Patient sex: M
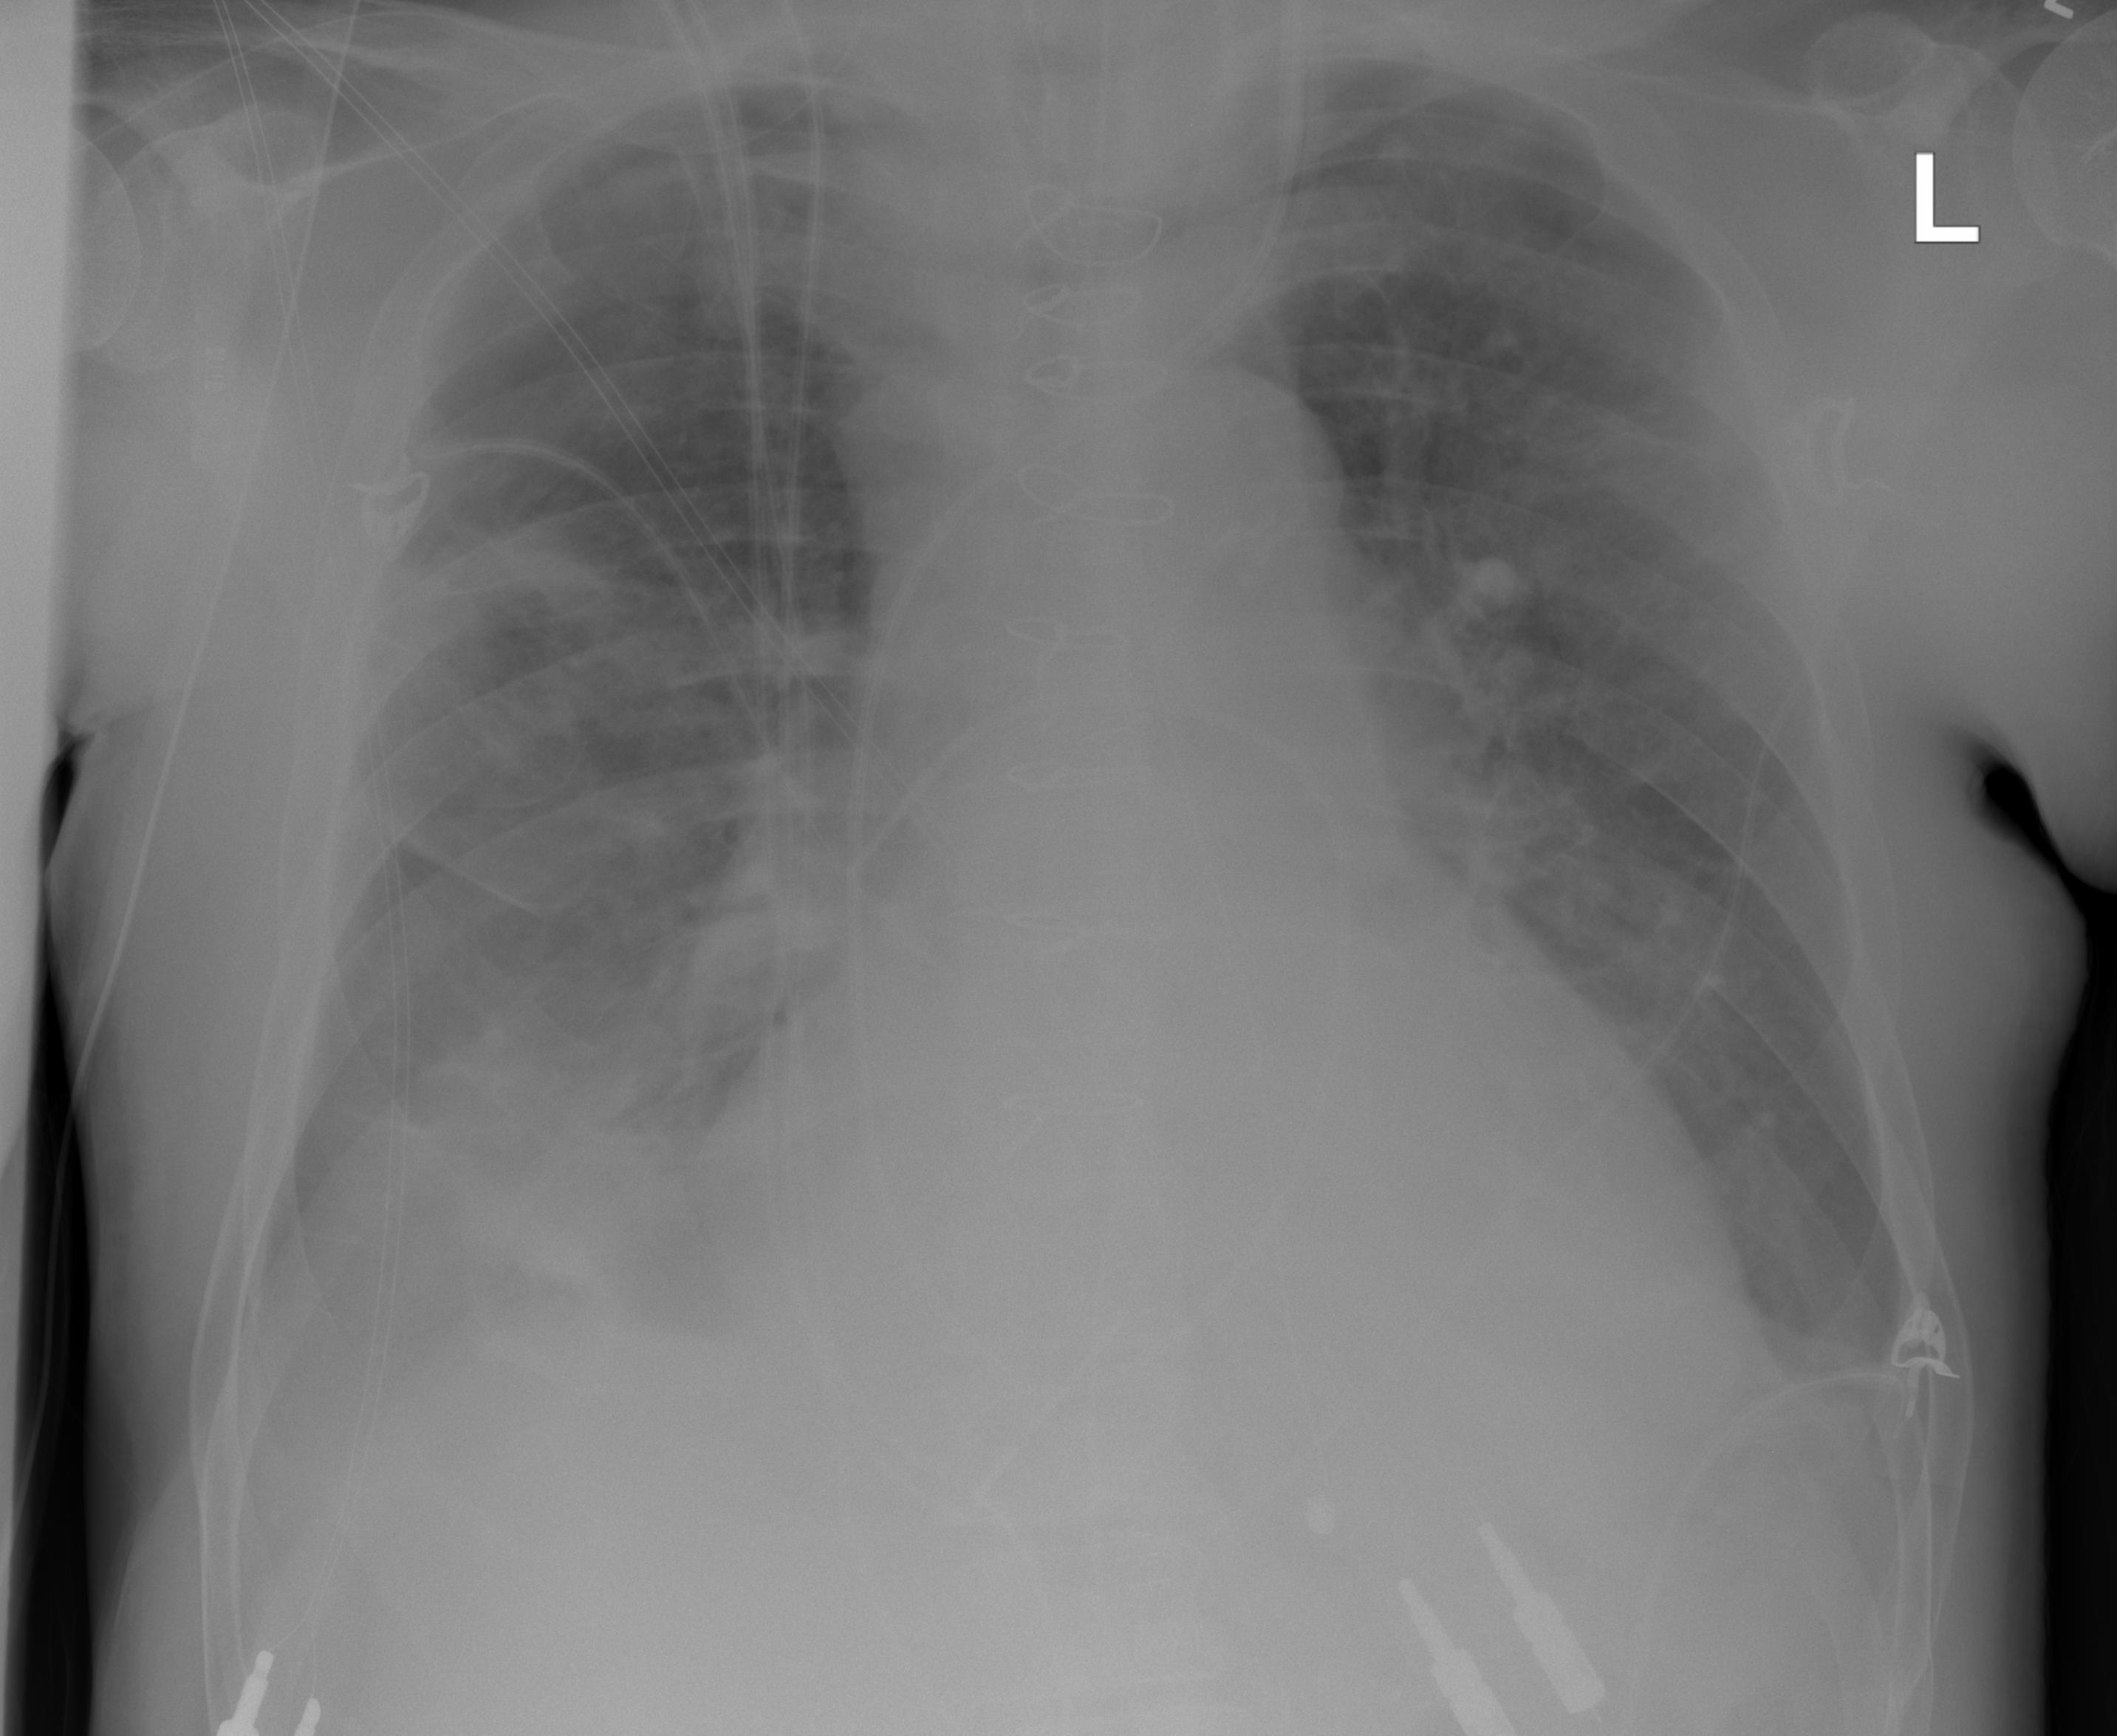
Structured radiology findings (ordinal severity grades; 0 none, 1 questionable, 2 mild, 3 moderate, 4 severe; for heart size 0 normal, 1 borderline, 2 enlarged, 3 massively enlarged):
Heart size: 2
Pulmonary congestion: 2
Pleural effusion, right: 3
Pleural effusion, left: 2
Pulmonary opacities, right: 2
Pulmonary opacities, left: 0
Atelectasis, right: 2
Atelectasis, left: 0